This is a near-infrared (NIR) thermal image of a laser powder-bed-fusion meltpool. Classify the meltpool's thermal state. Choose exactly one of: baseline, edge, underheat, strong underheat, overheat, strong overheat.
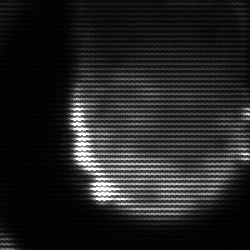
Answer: edge